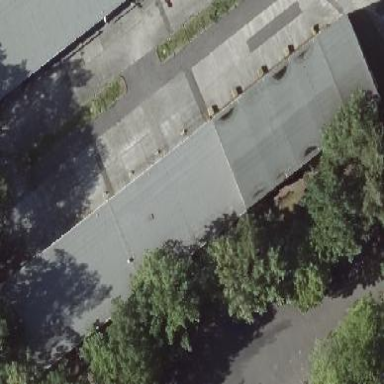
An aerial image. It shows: Group of garages.